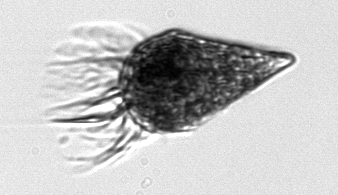
Label: Strombidium_wulffi